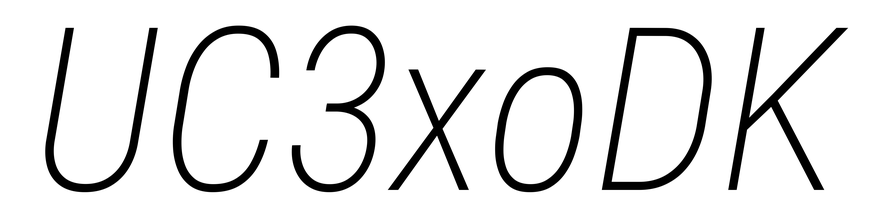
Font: Roboto-Italic_Condensed_ExtraLight_Italic